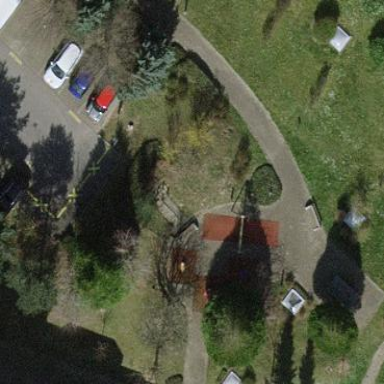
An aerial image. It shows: Playground area for leisure land.